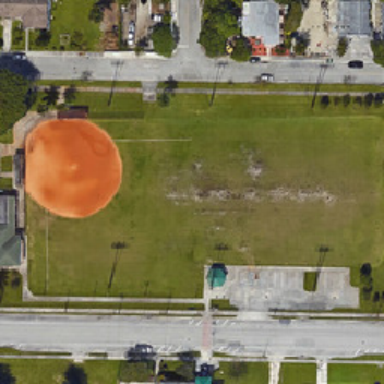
A rectangular piece of green grass .